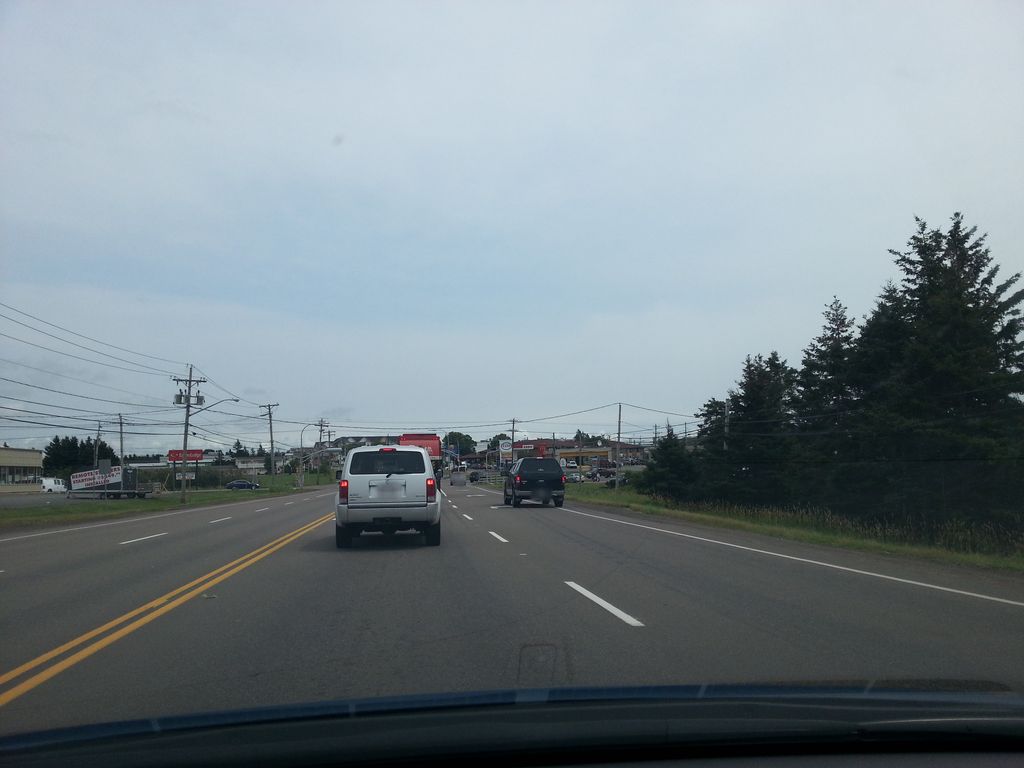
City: charlottetown